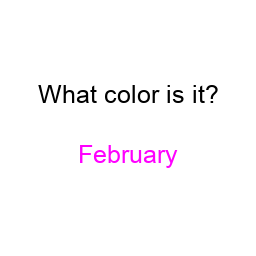
Color: magenta
Background color: white
Question text color: black